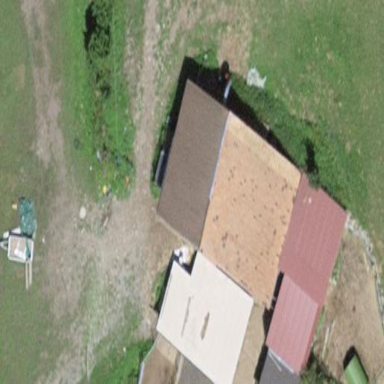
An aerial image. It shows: Barn.